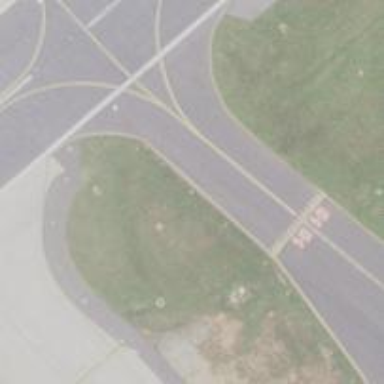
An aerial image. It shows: View of taxiway at the airport.